Brain MRI, t1w sequence, axial 2D slice.
Patient: age 51, sex F, weight 95 kg, height 1.95 m
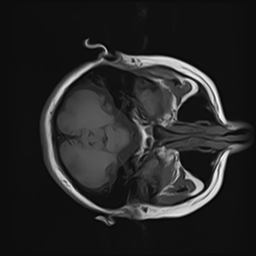